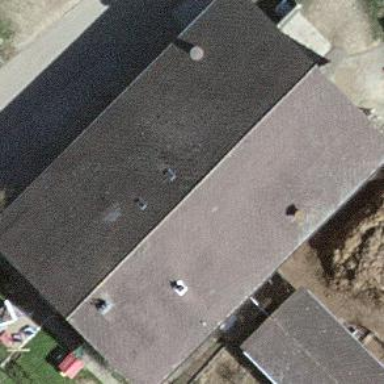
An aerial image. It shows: Farm building.